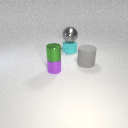
small green metal cylinder to the left of large gray metal sphere